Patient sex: F
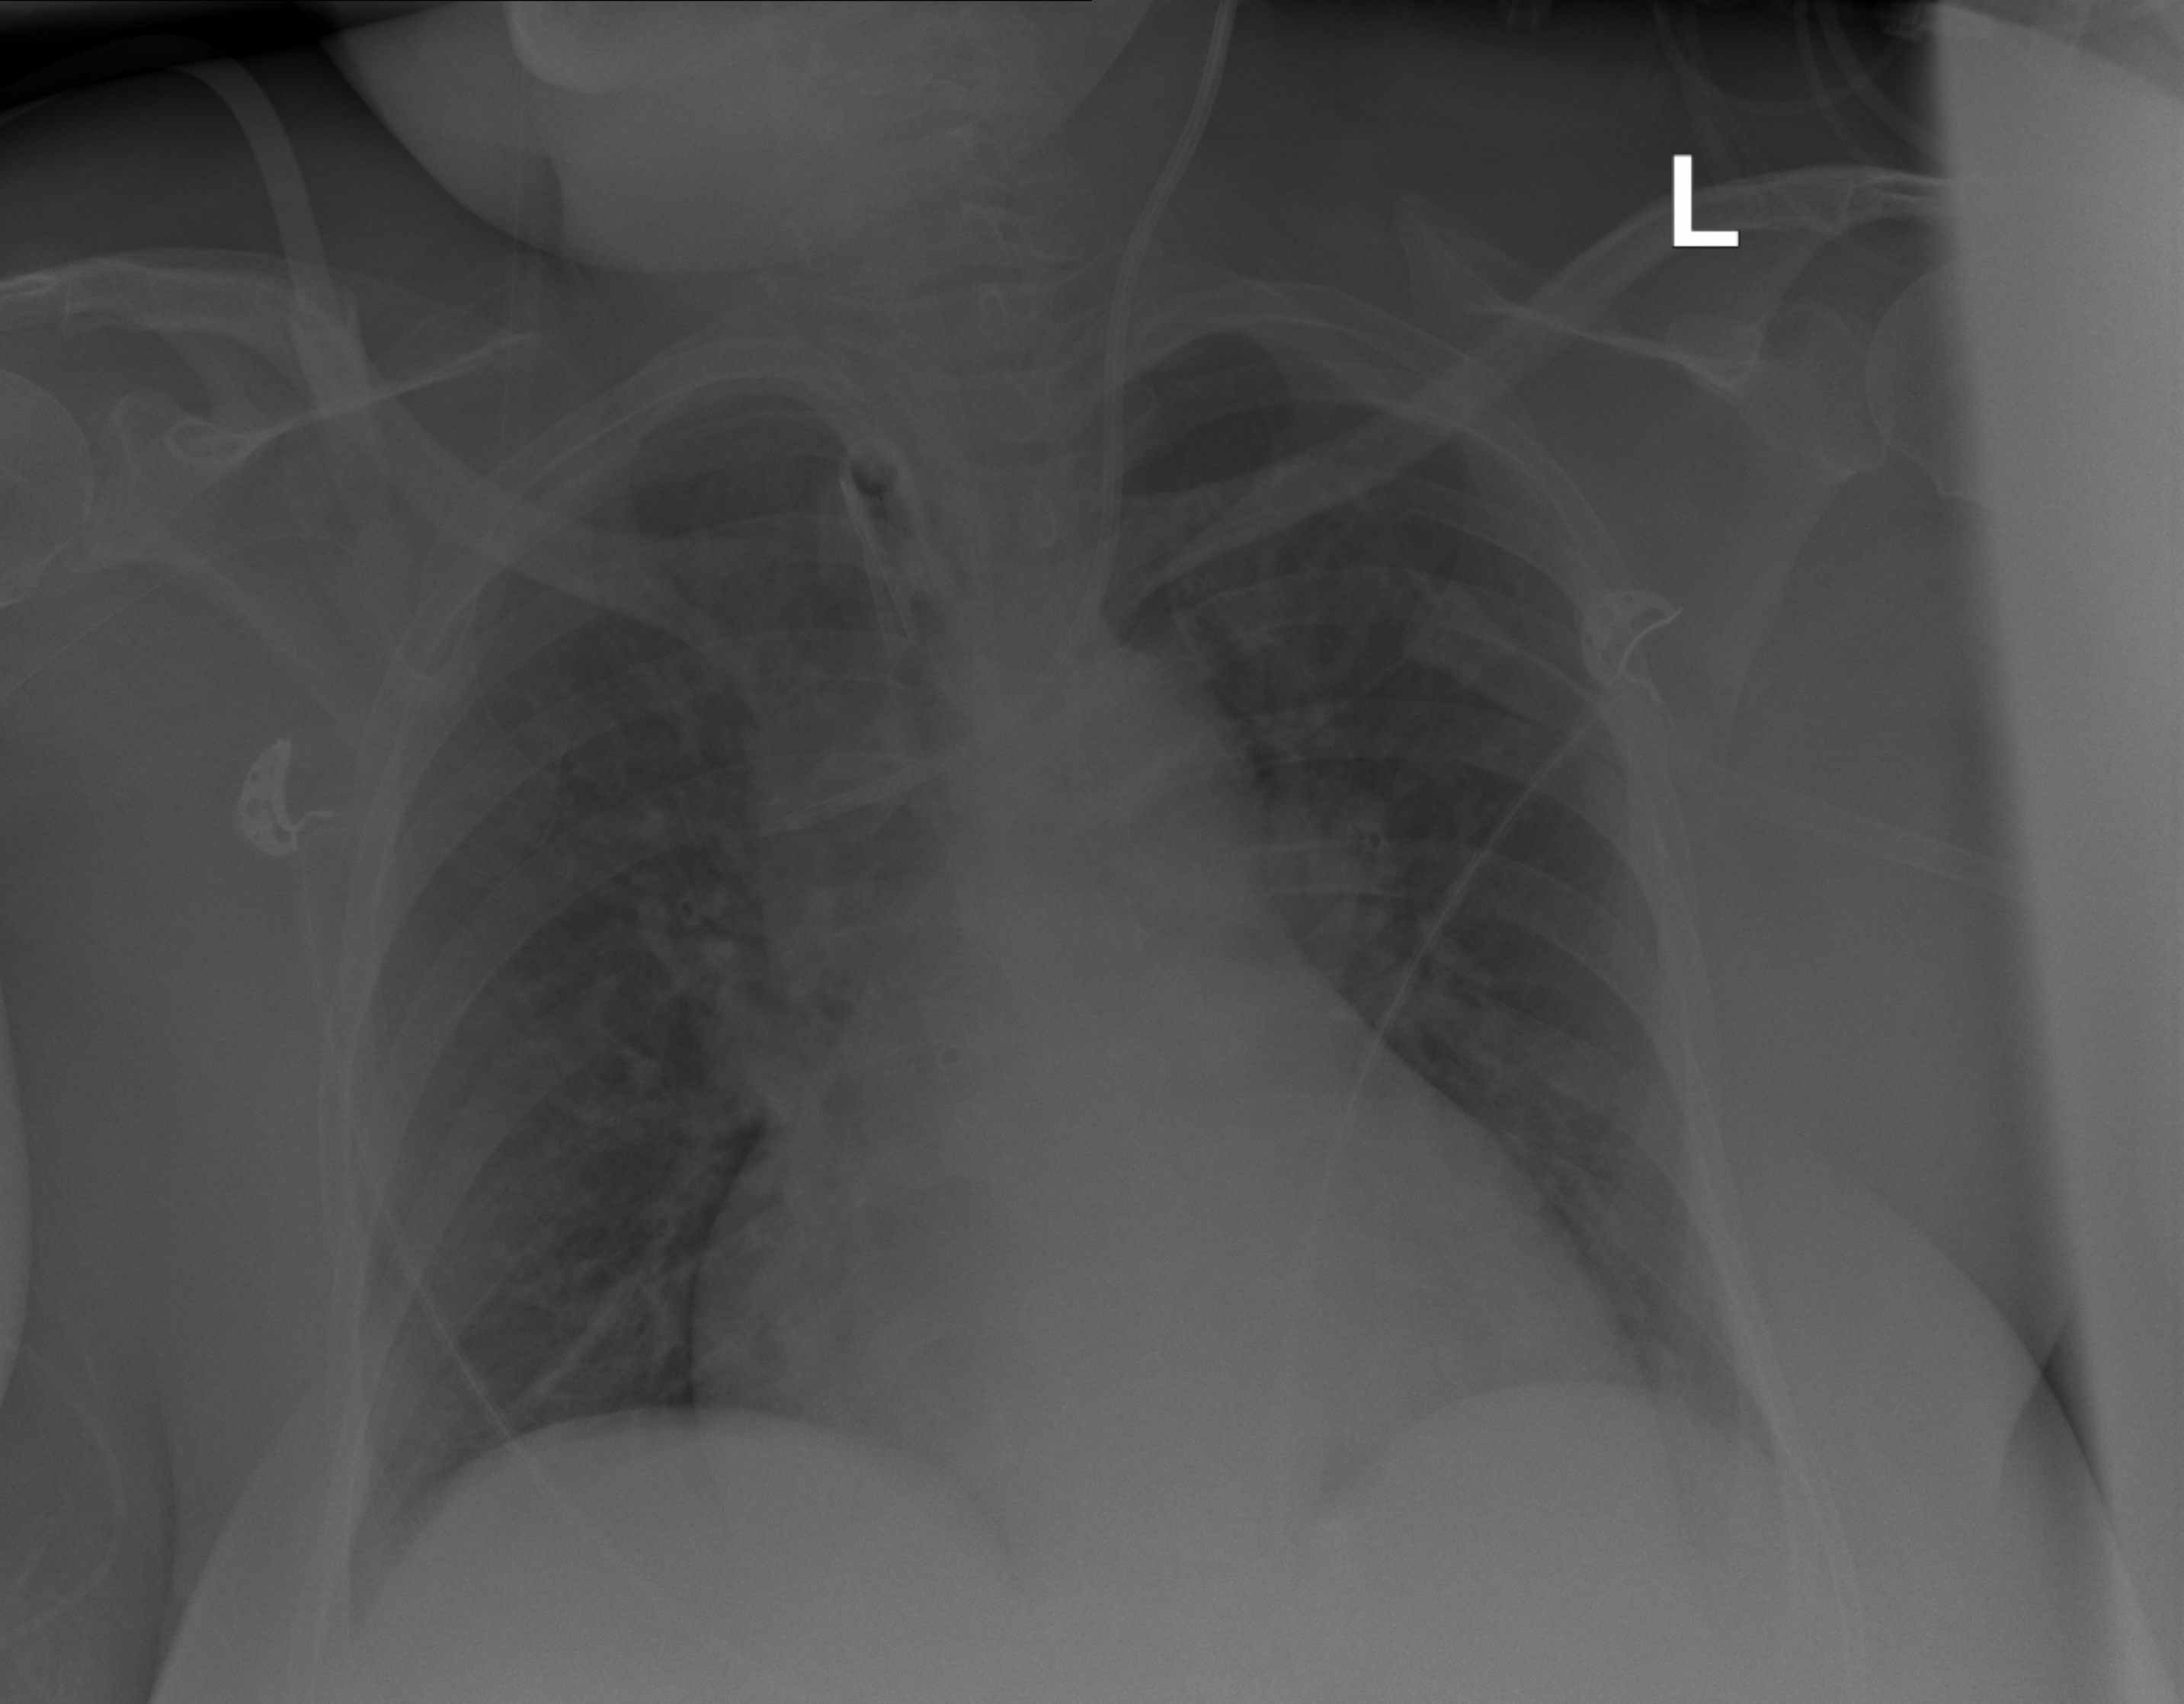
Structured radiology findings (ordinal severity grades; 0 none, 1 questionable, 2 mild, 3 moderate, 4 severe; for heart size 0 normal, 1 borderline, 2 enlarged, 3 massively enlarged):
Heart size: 2
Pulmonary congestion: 1
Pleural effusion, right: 1
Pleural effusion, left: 1
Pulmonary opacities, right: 0
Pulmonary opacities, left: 0
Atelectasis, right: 1
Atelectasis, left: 0